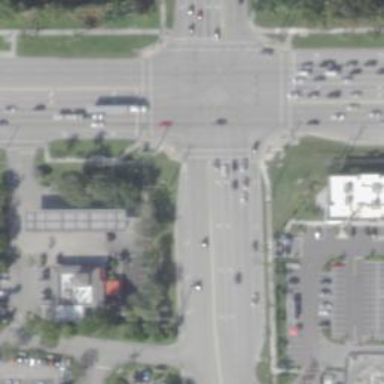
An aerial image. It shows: Marked crossing on footway.